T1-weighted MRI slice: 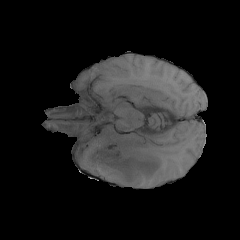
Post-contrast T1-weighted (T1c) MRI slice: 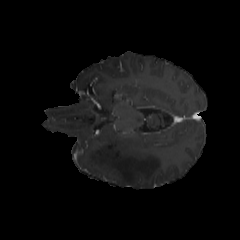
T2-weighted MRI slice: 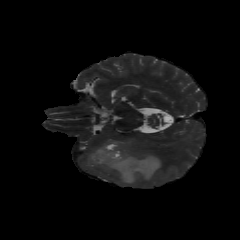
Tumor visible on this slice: yes